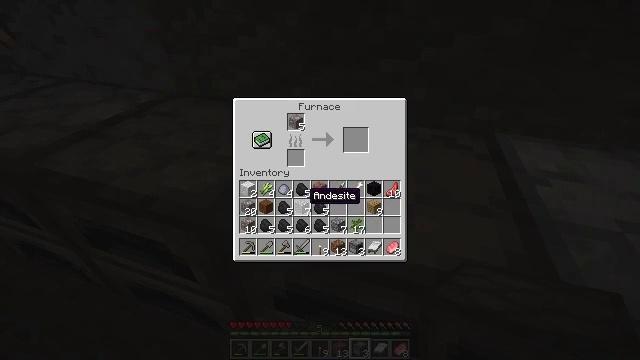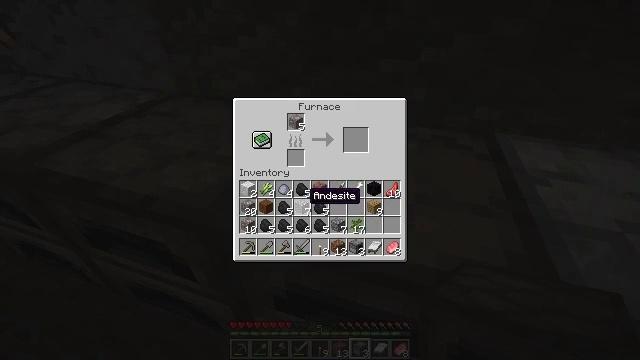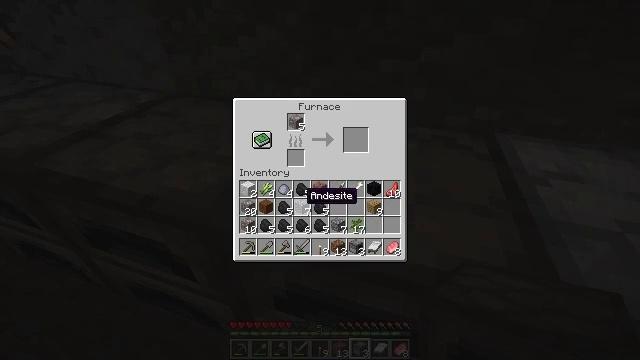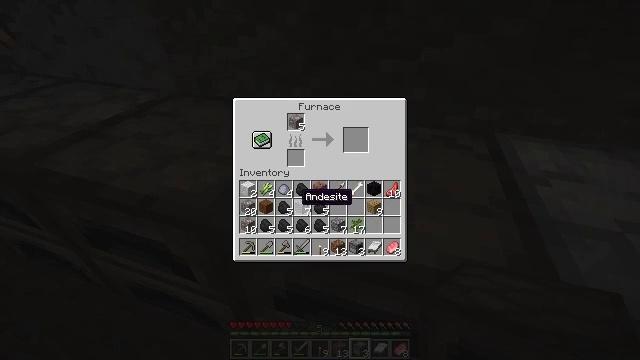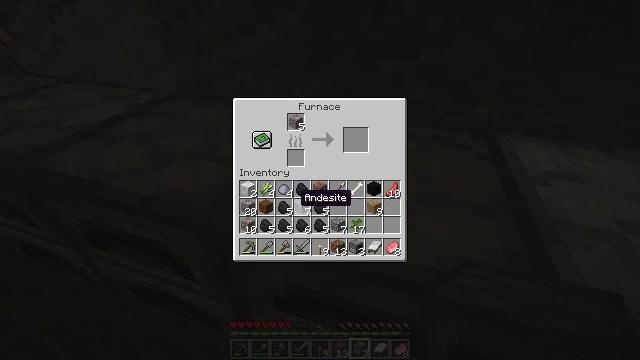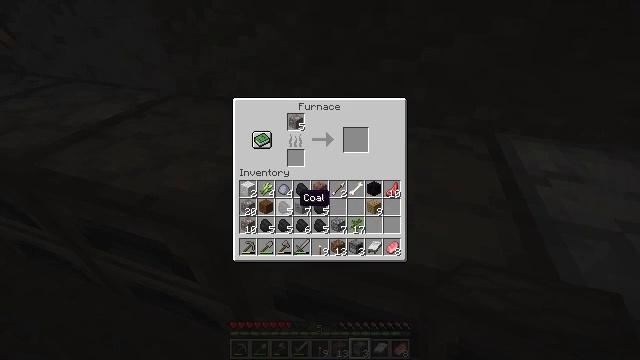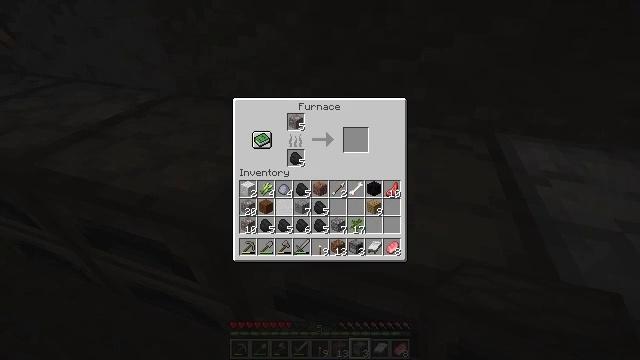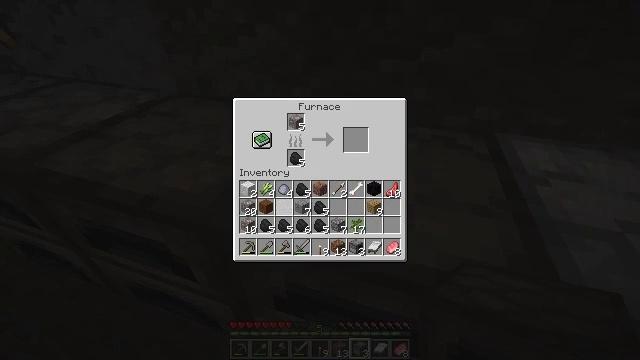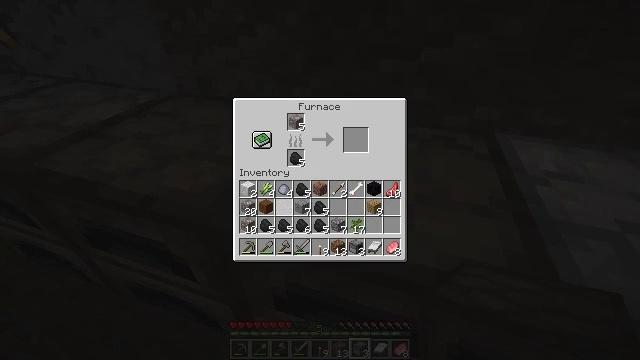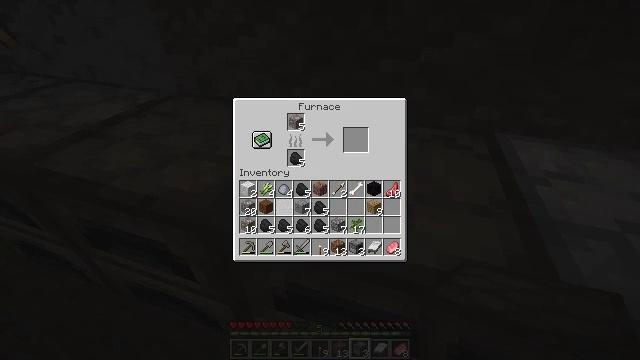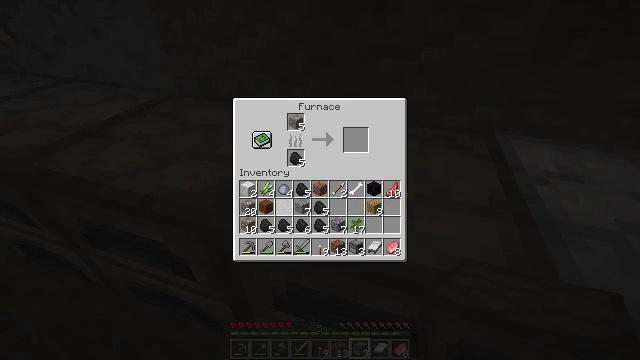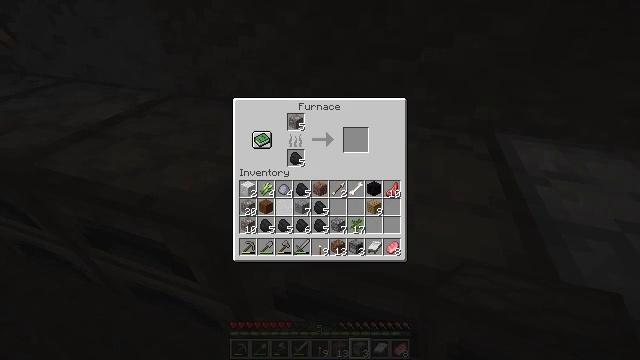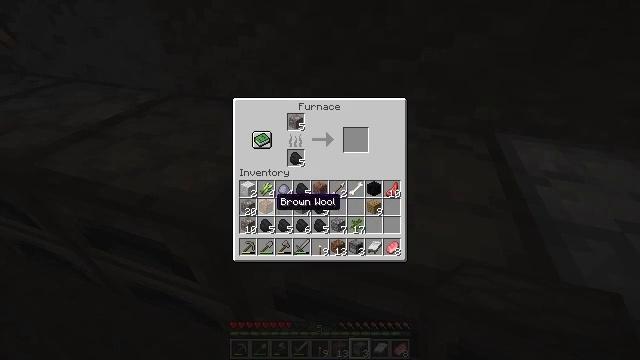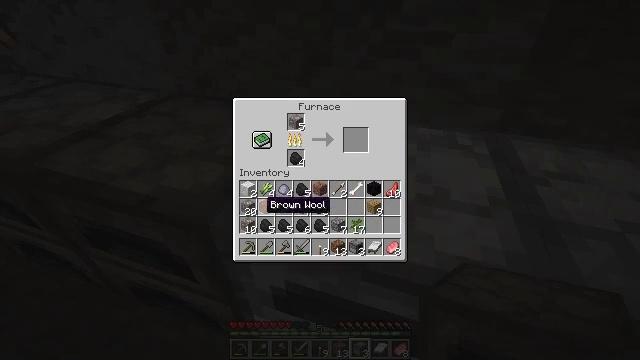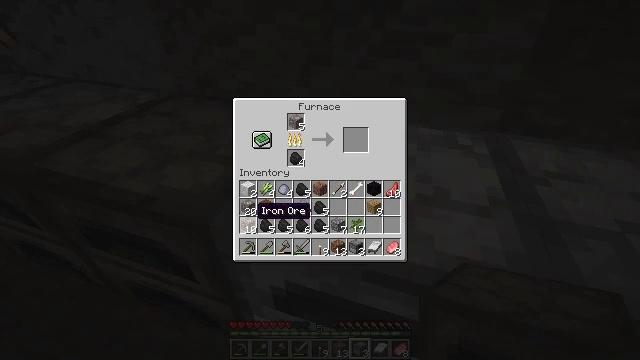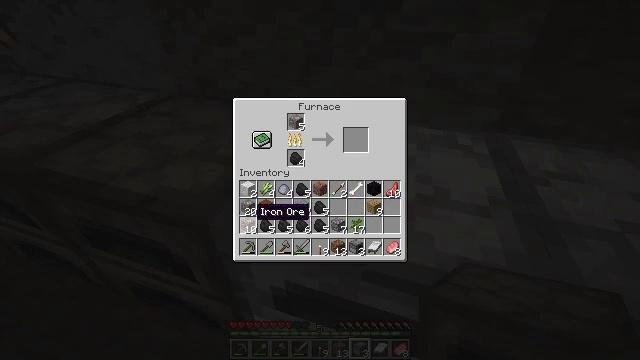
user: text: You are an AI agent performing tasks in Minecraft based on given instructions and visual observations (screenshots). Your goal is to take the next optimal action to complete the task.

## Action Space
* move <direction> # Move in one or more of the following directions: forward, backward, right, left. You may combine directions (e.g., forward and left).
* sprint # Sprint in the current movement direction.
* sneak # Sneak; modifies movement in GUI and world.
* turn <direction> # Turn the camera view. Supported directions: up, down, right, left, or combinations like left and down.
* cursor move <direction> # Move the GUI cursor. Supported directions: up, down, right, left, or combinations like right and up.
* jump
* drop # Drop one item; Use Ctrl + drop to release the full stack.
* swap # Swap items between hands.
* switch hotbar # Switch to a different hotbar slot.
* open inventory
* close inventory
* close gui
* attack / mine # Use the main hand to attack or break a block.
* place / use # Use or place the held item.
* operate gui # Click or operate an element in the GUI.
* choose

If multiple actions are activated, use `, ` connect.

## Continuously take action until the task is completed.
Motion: motion action
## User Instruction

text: Remove a sugar cane from the inventory.
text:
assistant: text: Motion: sneak
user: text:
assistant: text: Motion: sneak
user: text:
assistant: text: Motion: sneak
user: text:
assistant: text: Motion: sneak
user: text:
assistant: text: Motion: sneak
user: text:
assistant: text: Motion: sneak, choose
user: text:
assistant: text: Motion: sneak, choose
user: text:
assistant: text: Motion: sneak, choose
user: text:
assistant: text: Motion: sneak
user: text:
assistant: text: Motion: sneak
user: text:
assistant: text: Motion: sneak, cursor move left
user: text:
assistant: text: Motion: sneak, cursor move left
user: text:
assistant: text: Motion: sneak, cursor move left
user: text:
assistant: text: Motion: sneak, cursor move left
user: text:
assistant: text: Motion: no_op
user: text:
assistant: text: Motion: no_op
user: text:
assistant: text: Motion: choose
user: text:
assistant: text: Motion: choose
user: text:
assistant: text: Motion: choose
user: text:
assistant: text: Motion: cursor move right
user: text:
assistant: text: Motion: cursor move right
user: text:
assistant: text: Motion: cursor move right
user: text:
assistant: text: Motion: no_op
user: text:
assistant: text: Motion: no_op
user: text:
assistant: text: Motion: no_op
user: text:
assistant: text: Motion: no_op
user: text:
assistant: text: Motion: operate gui
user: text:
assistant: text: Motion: operate gui
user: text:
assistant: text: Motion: operate gui
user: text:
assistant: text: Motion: no_op